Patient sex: M
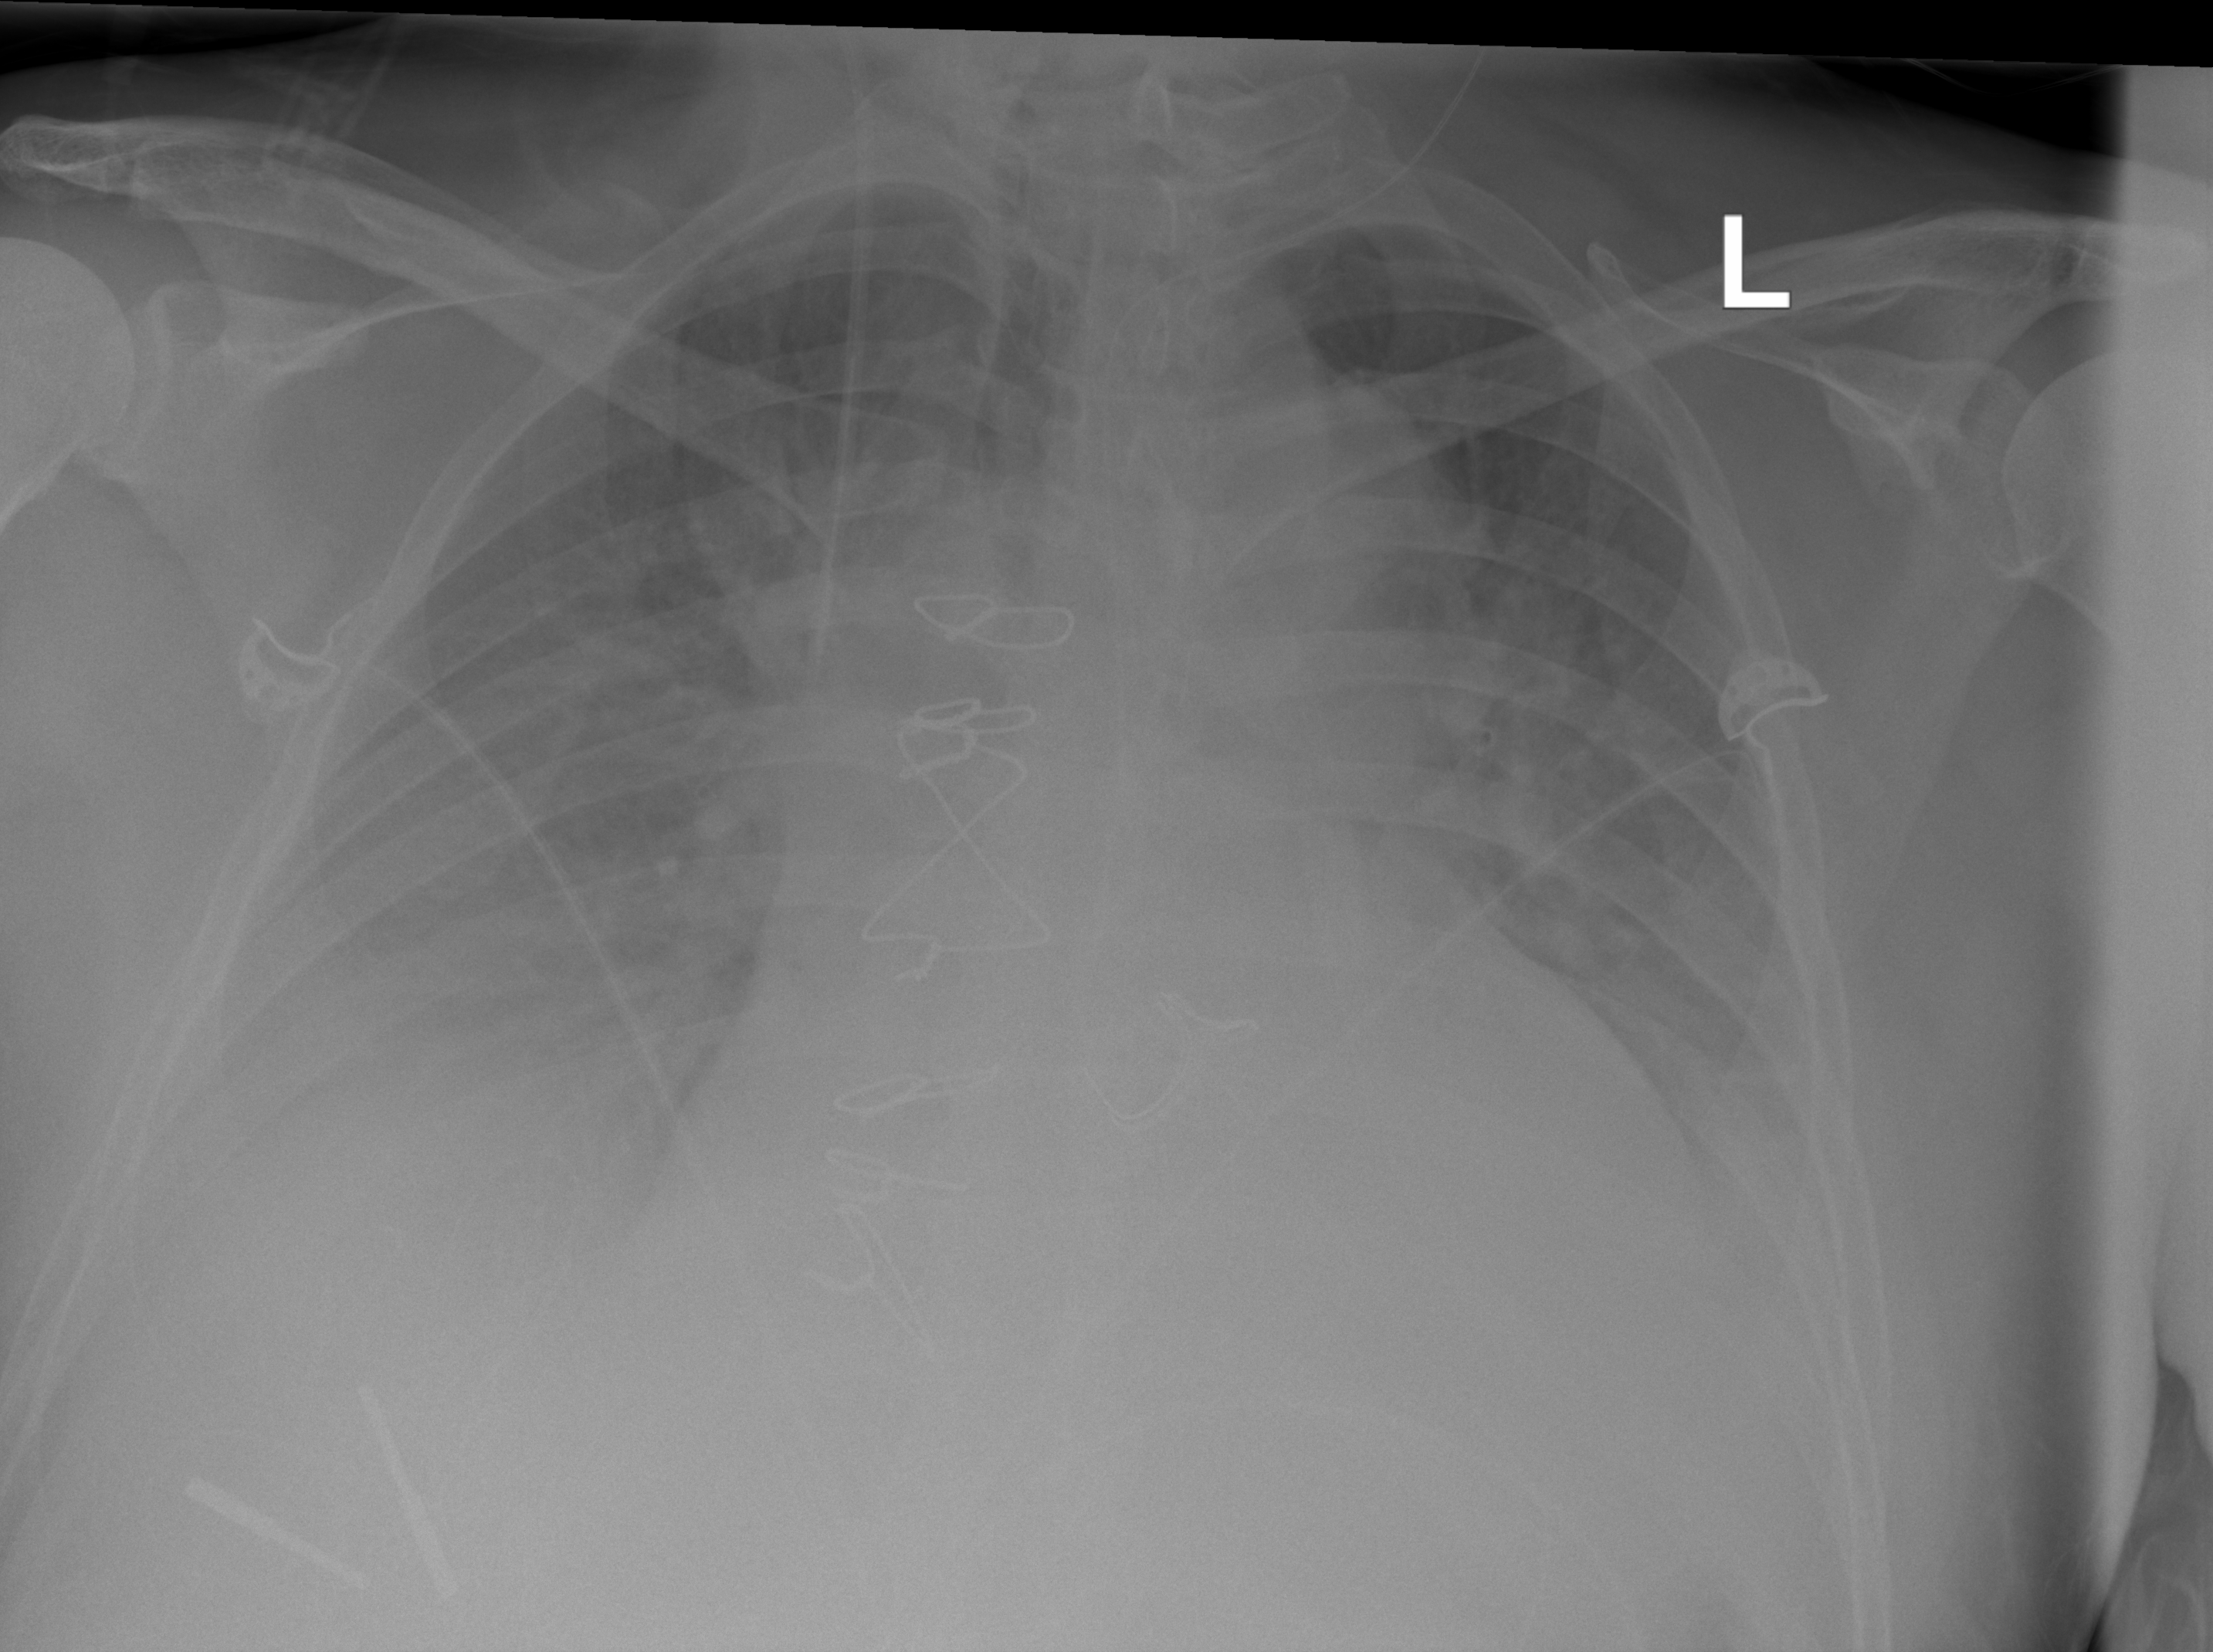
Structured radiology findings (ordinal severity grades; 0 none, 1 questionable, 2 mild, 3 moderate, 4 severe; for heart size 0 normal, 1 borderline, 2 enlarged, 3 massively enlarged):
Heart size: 3
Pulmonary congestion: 3
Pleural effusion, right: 3
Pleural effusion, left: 3
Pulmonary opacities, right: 2
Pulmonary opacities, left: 2
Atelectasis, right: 2
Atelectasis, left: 2